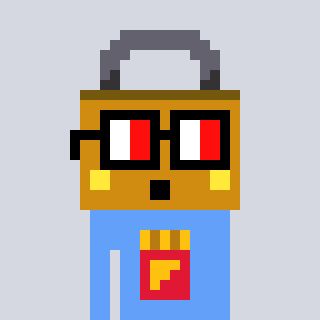
a pixel art character with square glasses with black frames and red eyes, a lock-shaped head and a blue-colored body on a cool background